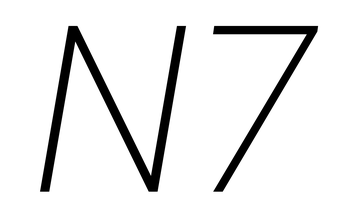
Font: Roboto-Italic_ExtraLight_Italic